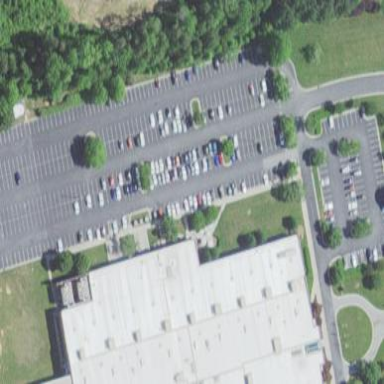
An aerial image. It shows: Road serving as parking aisle.